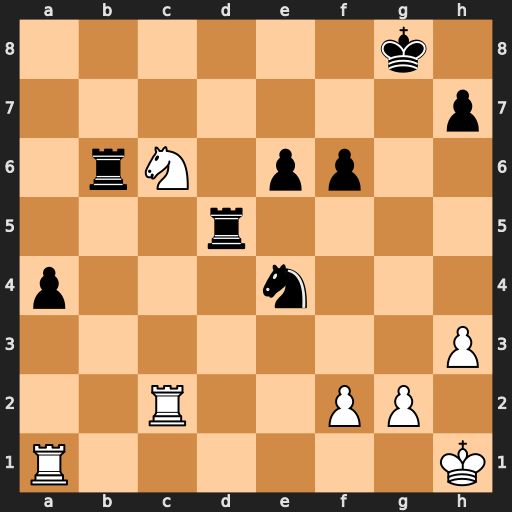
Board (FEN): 6k1/7p/1rN1pp2/3r4/p3n3/7P/2R2PP1/R6K
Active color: w
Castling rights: -
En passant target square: -
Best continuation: Ne7+ Kf7 Nxd5